Aerial crown-view tile of a tropical tree (Barro Colorado Island, Panama), acquired 20250317:
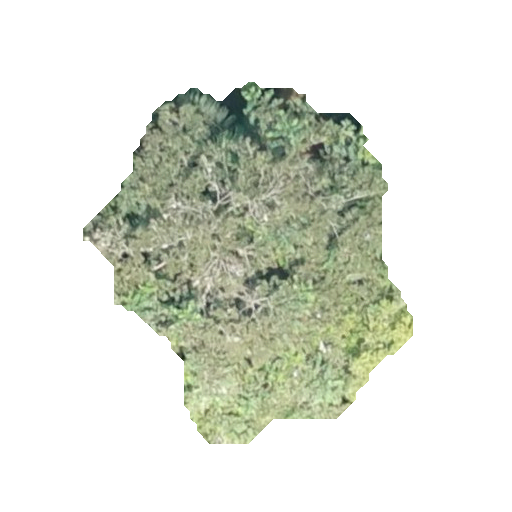
Species: Luehea seemannii
GBIF accepted scientific name: Luehea seemannii
Crown area: 115.776 m²